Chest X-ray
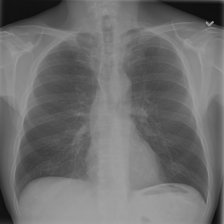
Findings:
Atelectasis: negative
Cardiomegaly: negative
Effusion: negative
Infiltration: negative
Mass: negative
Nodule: negative
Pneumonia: negative
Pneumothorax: negative
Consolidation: negative
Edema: negative
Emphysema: negative
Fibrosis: negative
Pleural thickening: negative
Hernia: negative